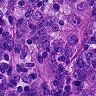
Metastatic tissue present: yes